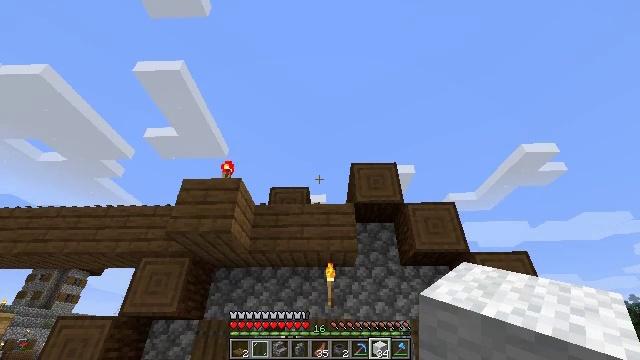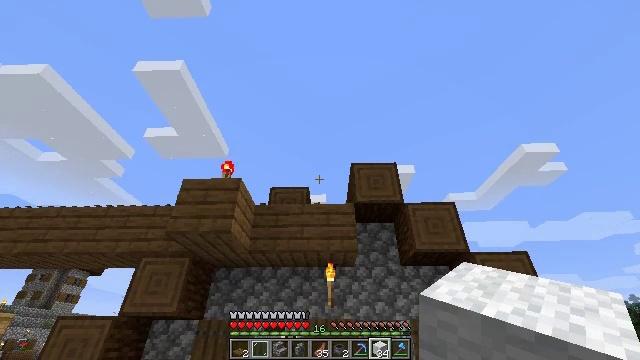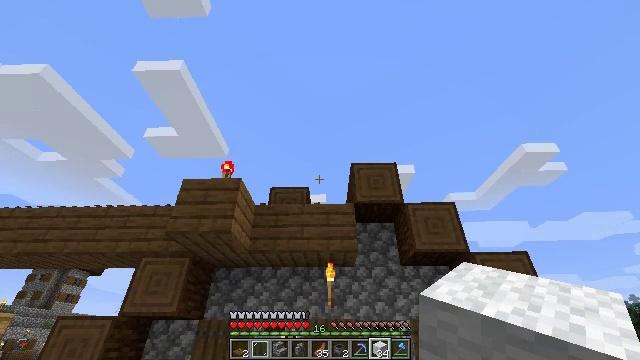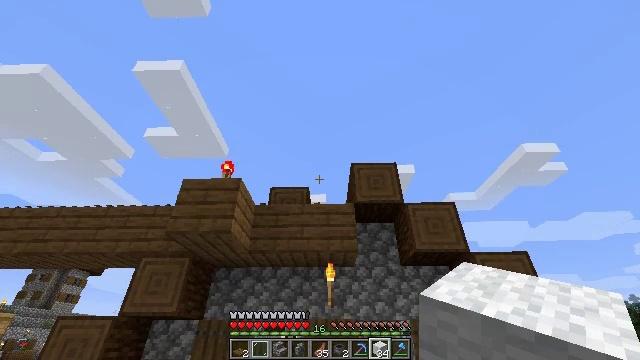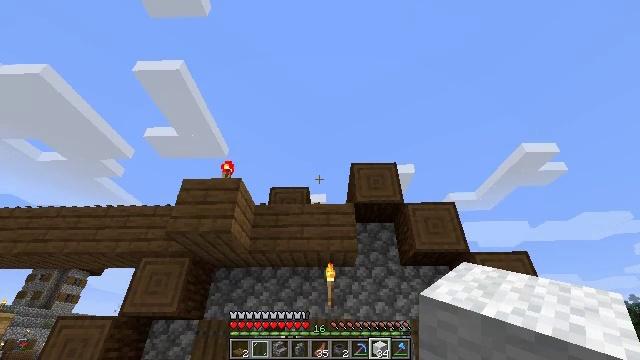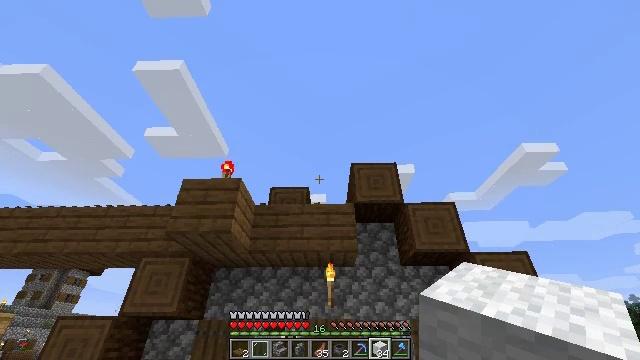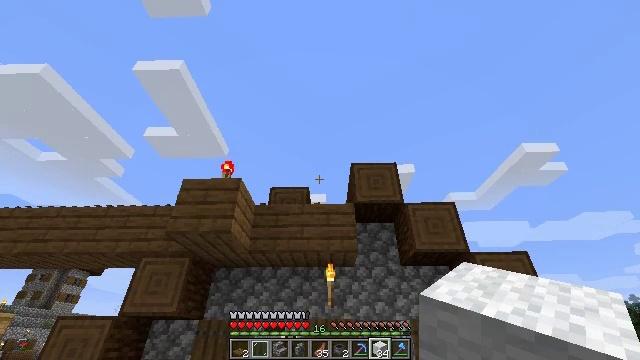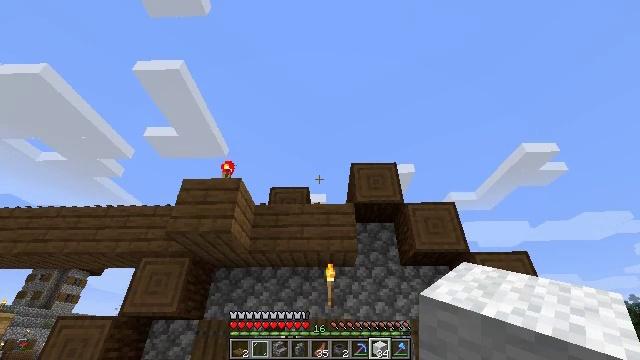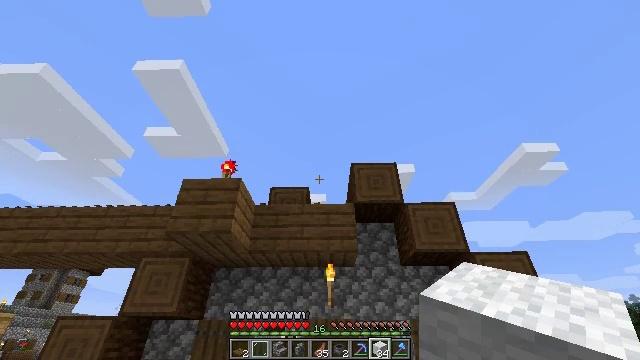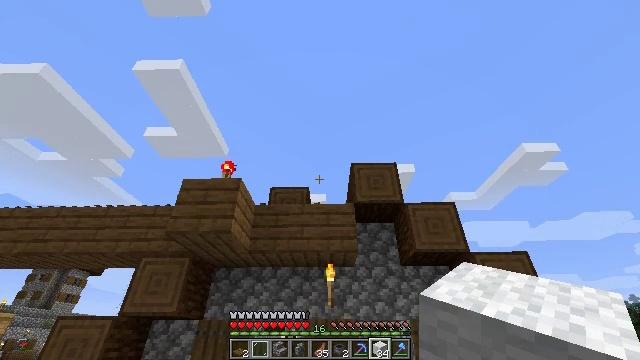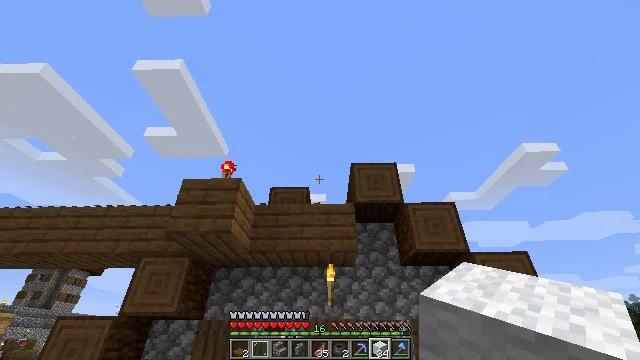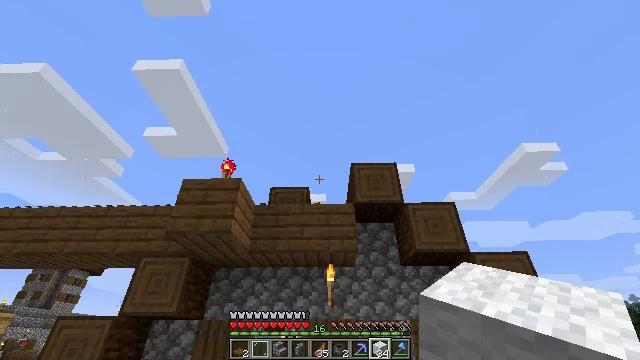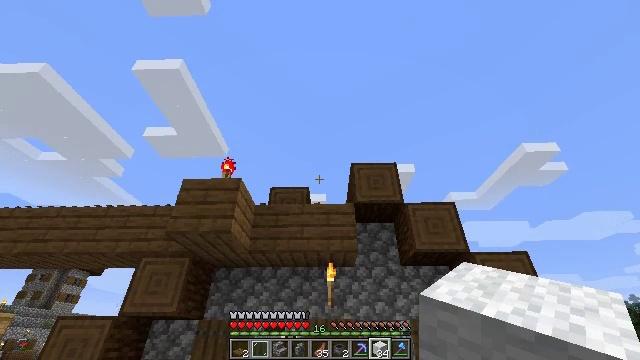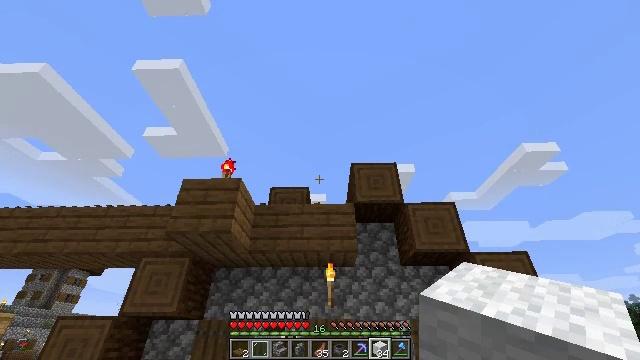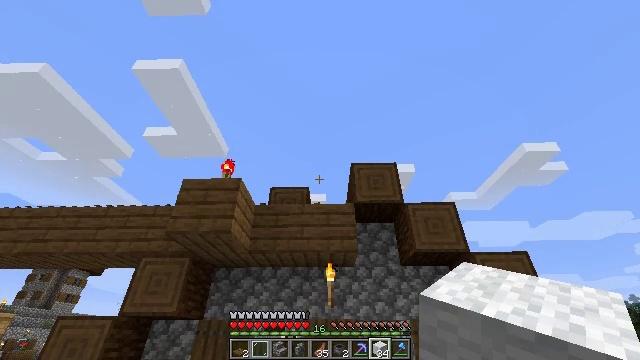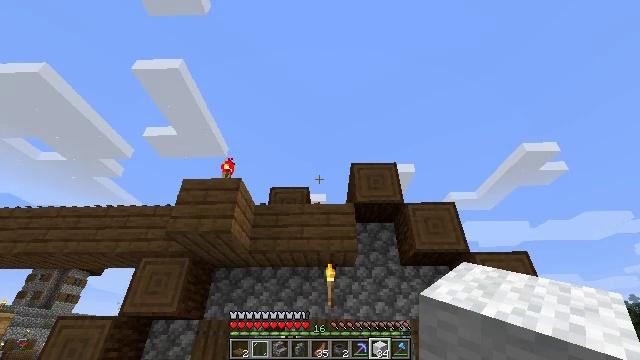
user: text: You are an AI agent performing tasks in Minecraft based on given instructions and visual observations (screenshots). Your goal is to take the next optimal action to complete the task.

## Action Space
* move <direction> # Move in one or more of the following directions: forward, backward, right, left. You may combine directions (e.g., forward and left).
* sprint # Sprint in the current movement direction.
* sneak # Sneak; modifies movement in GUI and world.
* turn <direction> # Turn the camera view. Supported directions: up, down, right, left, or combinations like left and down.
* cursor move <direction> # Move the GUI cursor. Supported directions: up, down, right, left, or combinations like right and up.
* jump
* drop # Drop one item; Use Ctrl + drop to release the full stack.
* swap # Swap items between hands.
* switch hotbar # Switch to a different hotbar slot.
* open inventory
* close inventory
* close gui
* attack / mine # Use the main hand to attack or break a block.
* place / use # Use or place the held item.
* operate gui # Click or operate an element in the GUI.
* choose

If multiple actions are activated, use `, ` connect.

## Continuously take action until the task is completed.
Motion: motion action
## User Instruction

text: Remove the blue bed from its location.
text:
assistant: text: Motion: no_op
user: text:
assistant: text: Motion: no_op
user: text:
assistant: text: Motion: no_op
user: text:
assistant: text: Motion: no_op
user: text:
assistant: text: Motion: no_op
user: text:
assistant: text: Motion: no_op
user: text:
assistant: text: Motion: no_op
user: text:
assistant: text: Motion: no_op
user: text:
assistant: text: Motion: no_op
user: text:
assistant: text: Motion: no_op
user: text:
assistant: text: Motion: no_op
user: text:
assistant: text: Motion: no_op
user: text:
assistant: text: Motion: no_op
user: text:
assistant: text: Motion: no_op
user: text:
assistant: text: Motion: no_op
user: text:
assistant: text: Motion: no_op
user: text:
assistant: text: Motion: no_op
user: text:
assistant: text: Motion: no_op
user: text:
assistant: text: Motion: no_op
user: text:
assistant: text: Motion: no_op
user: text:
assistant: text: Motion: no_op
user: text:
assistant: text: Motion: no_op
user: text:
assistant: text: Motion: no_op
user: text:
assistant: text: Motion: no_op
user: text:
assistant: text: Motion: no_op
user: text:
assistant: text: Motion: no_op
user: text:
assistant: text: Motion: no_op
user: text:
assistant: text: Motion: no_op
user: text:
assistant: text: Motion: no_op
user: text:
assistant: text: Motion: no_op